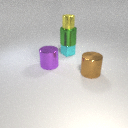
large purple metal cylinder to the left of large brown metal cylinder